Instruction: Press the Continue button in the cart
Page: cart
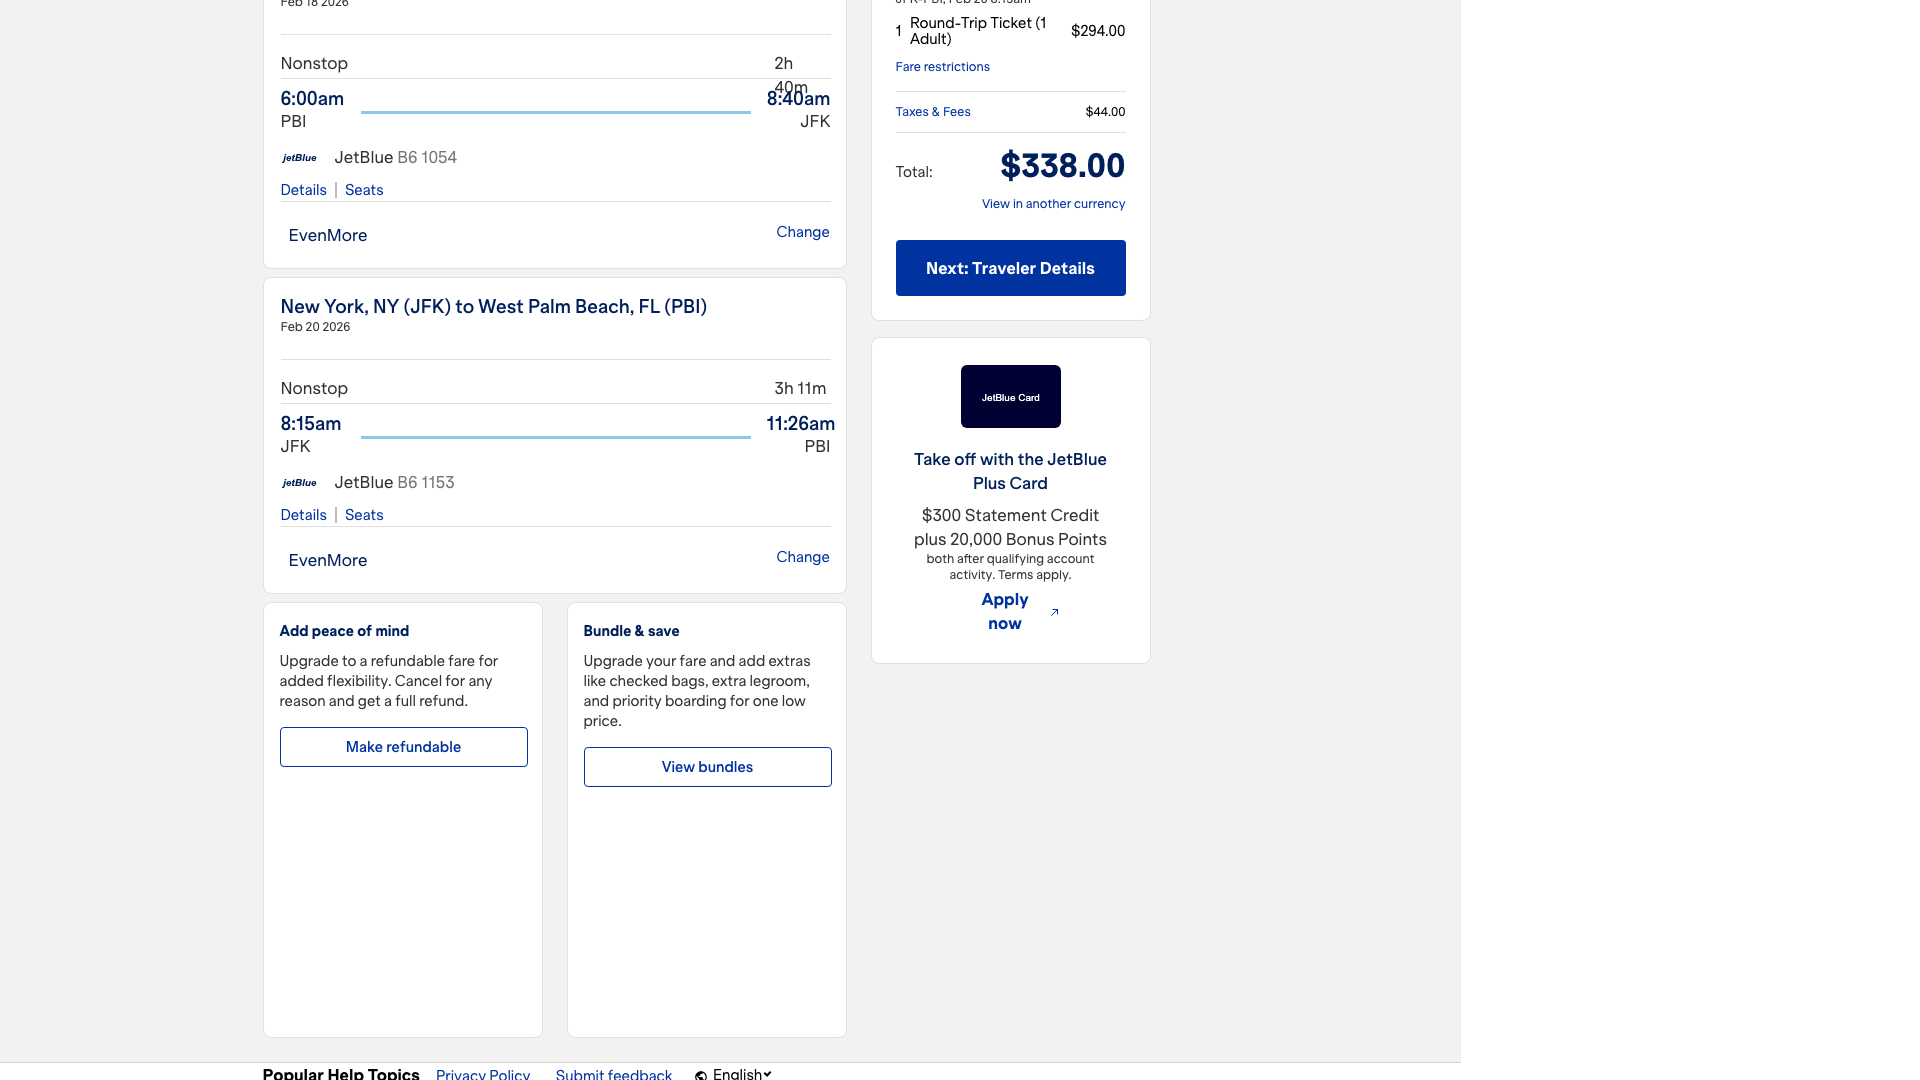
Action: click